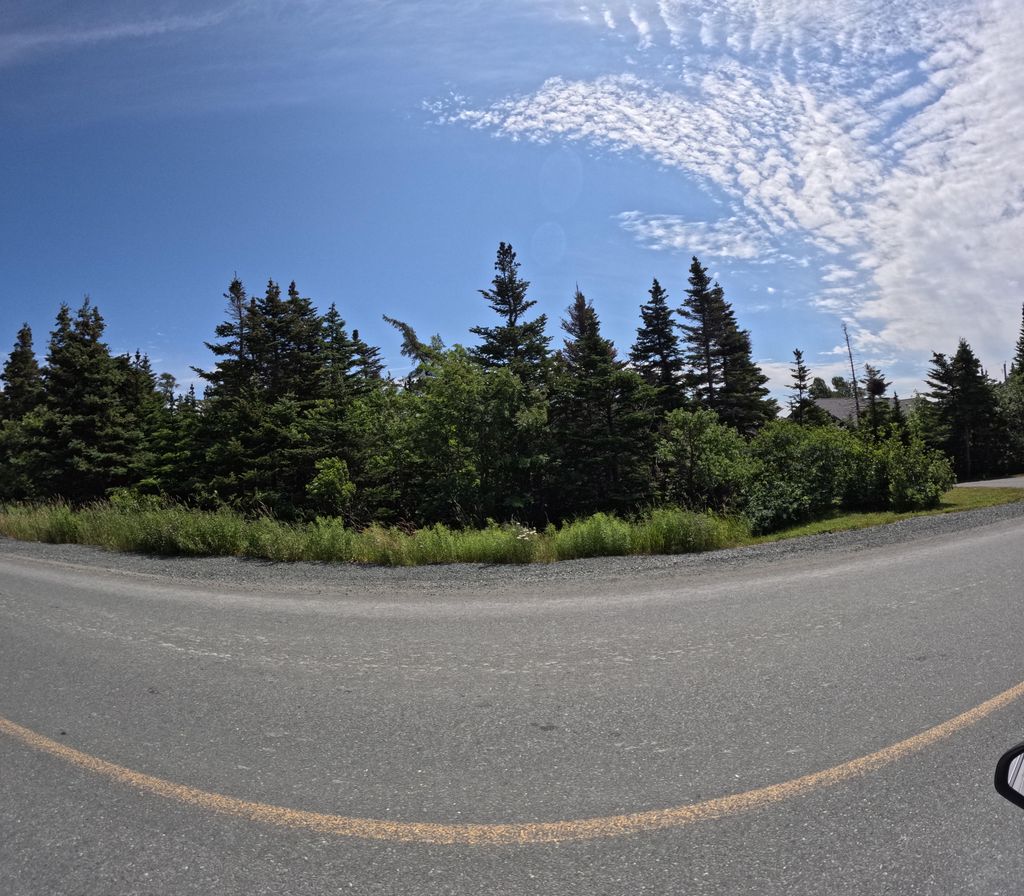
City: st_johns